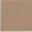
Piece: xx